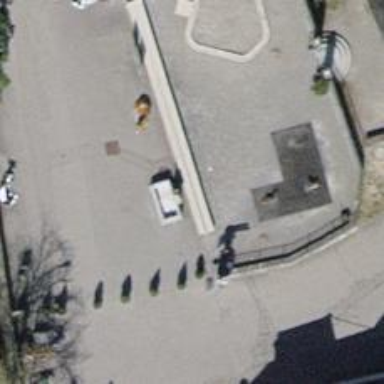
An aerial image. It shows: White concrete bench.